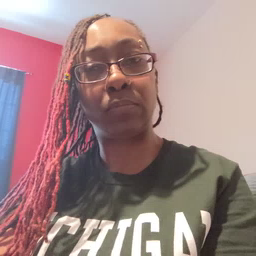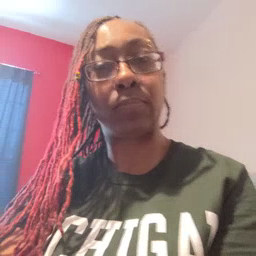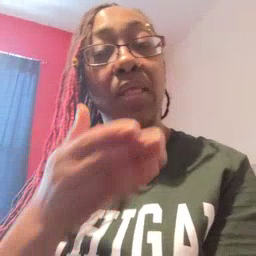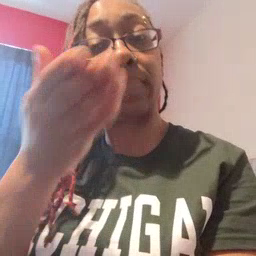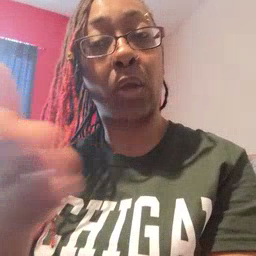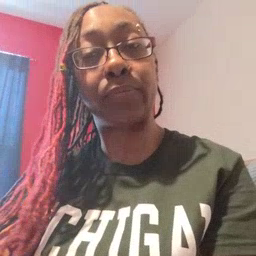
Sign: there